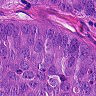
Metastatic tissue present: yes